Aerial crown-view tile of a tropical tree (Barro Colorado Island, Panama), acquired 20250414:
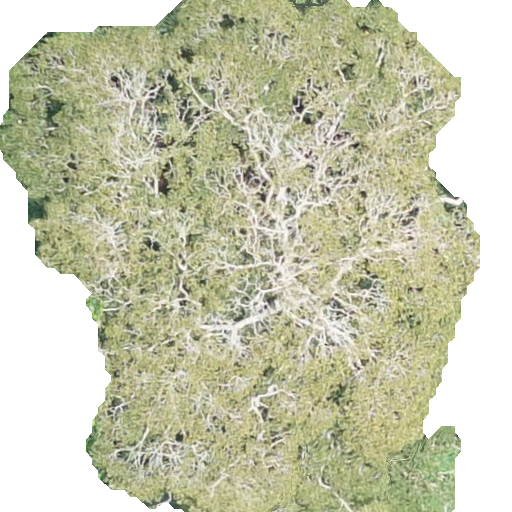
Species: Dipteryx oleifera
GBIF accepted scientific name: Dipteryx oleifera
Crown area: 294.148 m²